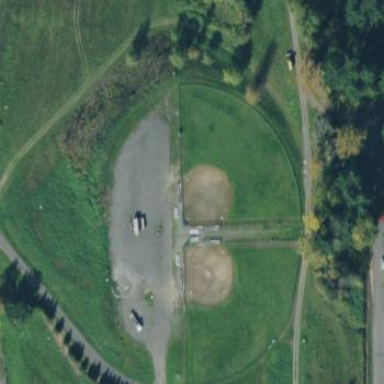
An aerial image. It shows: Baseball pitch for leisure and sports activities.